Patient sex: M
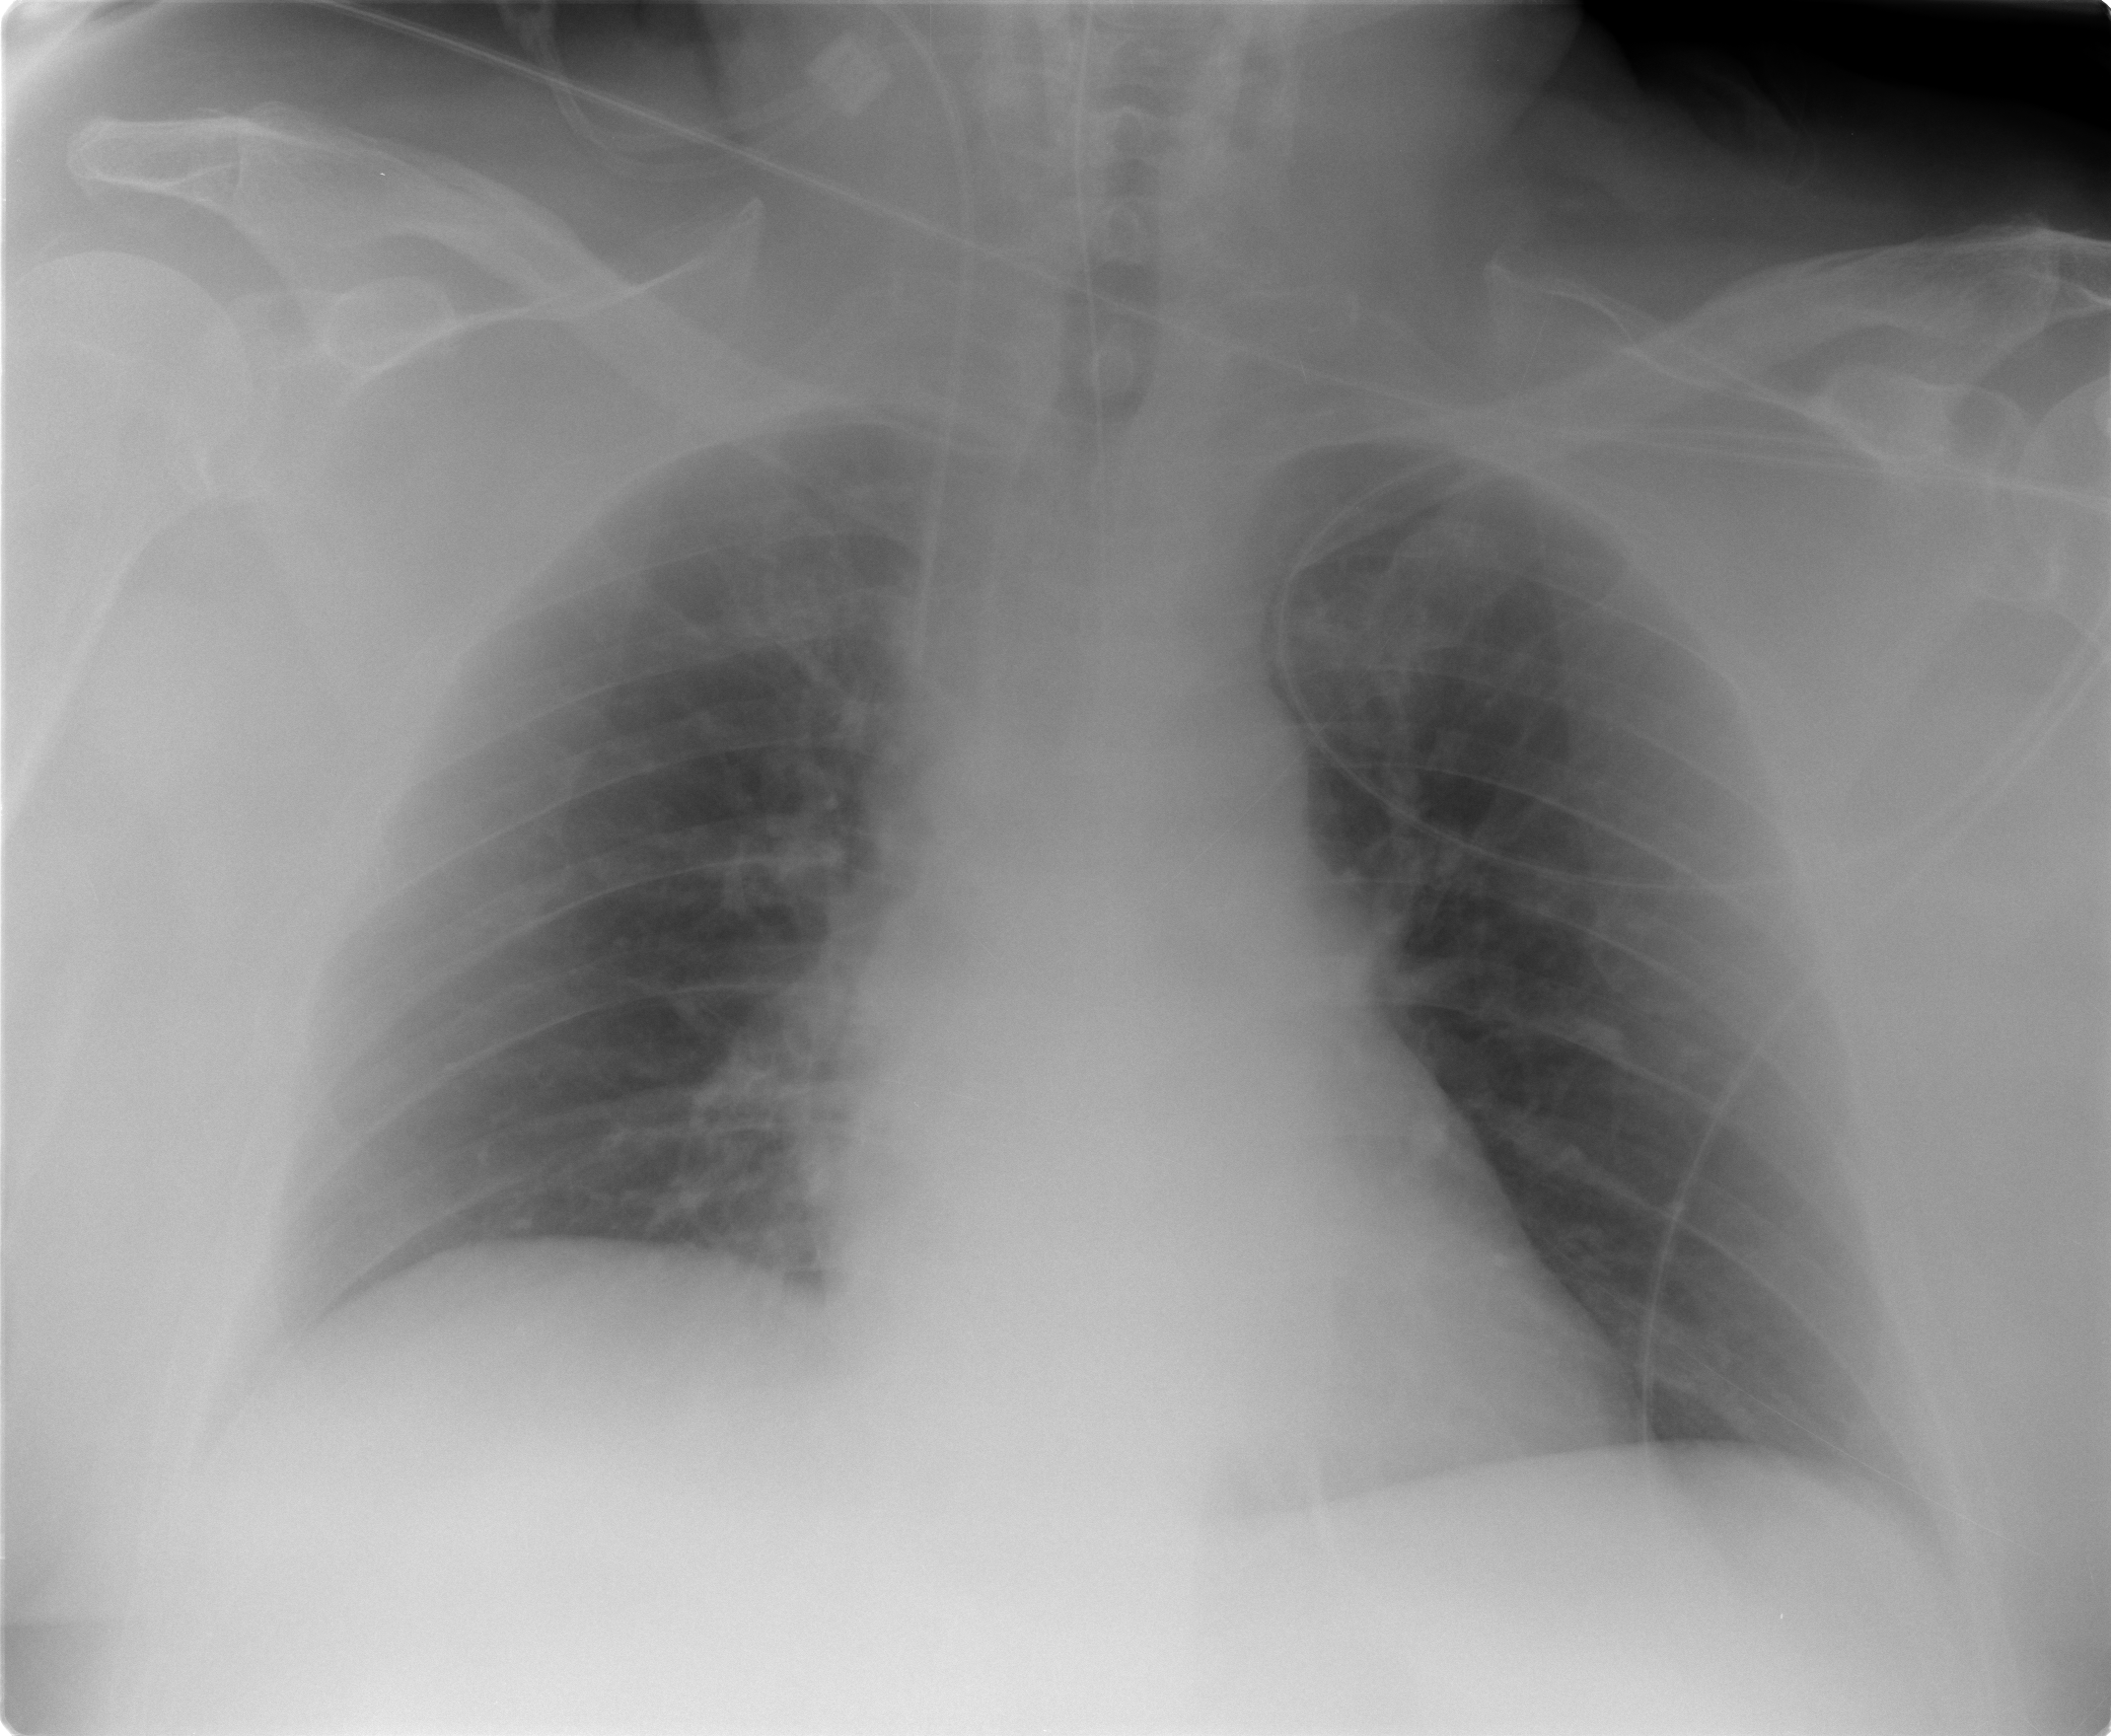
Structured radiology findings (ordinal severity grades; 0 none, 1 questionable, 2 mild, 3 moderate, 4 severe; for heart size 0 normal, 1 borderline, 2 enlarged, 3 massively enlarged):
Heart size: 0
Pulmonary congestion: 0
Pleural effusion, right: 2
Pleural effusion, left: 2
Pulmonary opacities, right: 0
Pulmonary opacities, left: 0
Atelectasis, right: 0
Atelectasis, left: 0